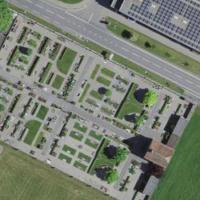
EUNIS habitat code: 53
Species observed at this site:
Cardamine pratensis